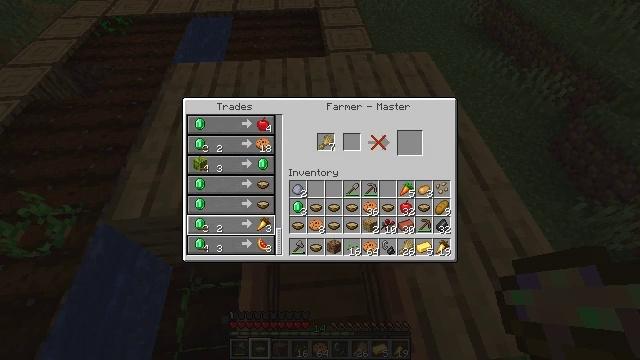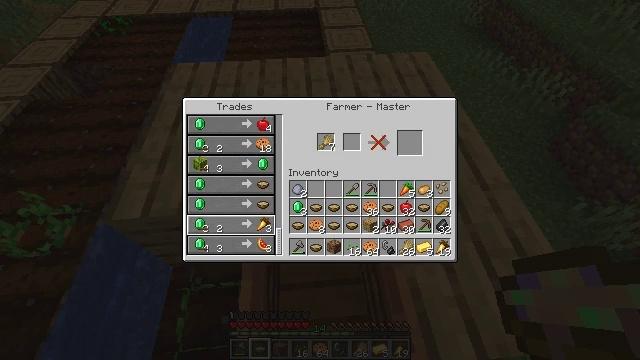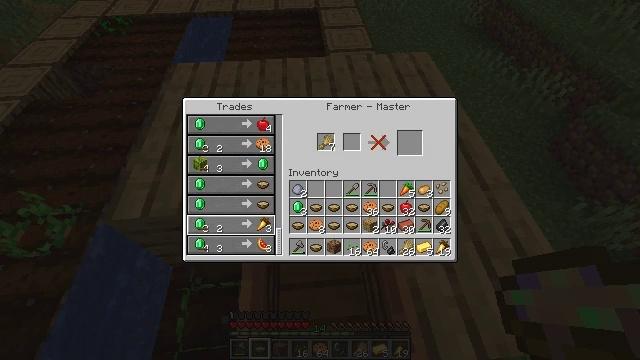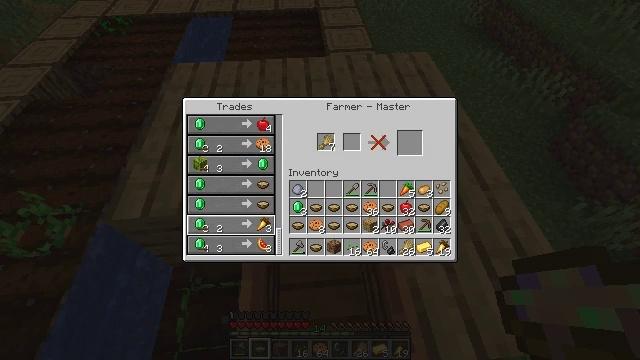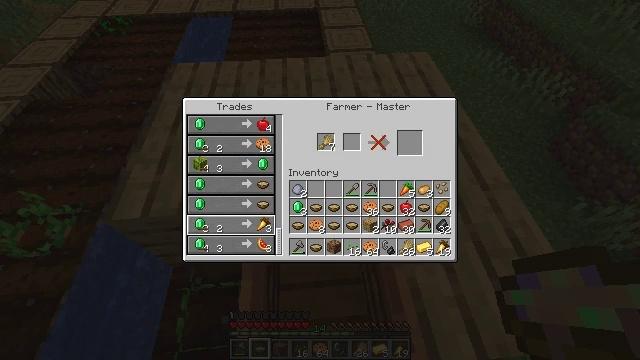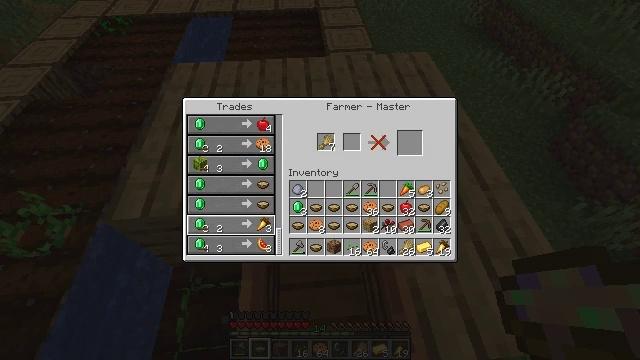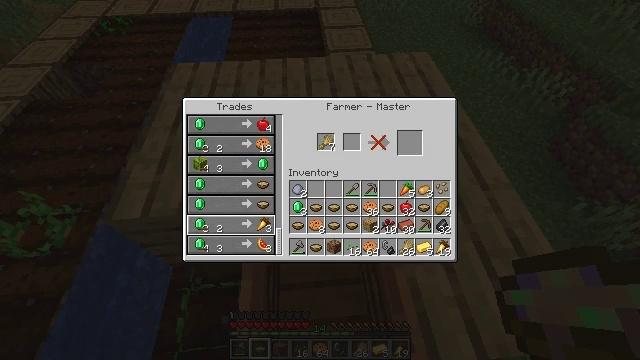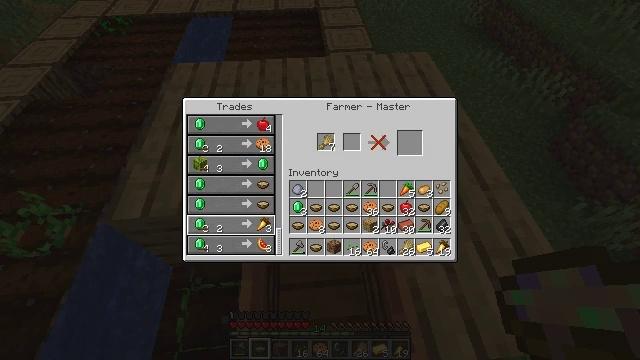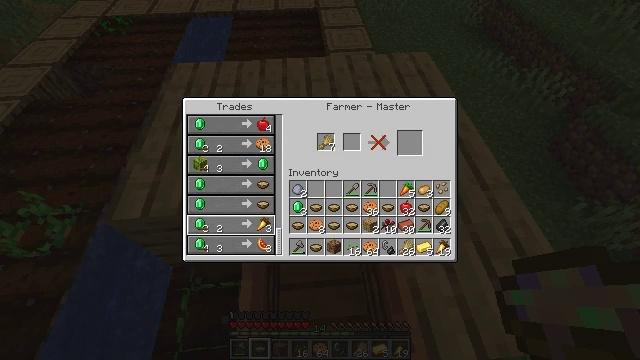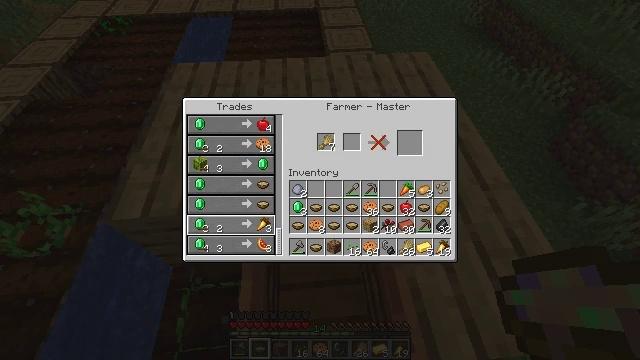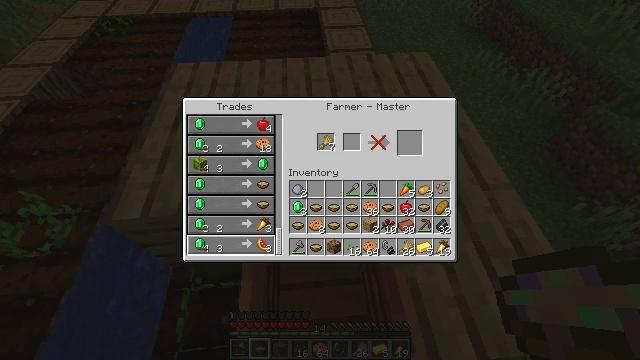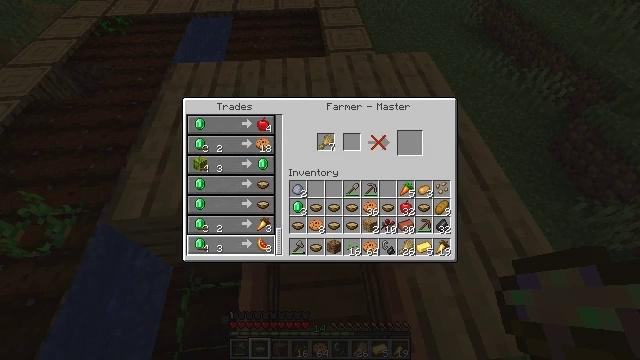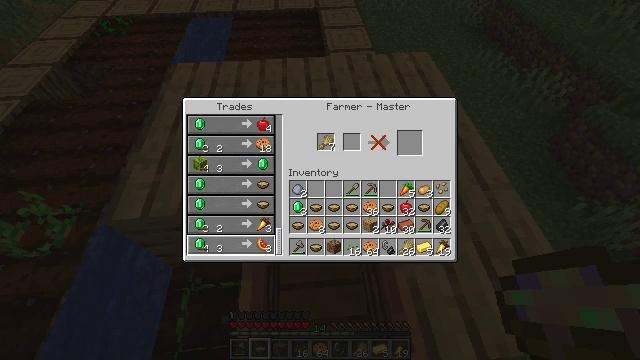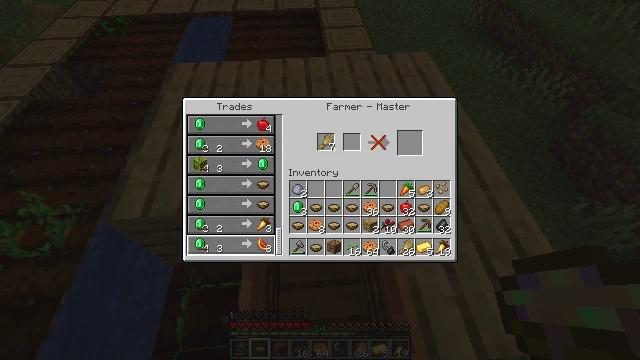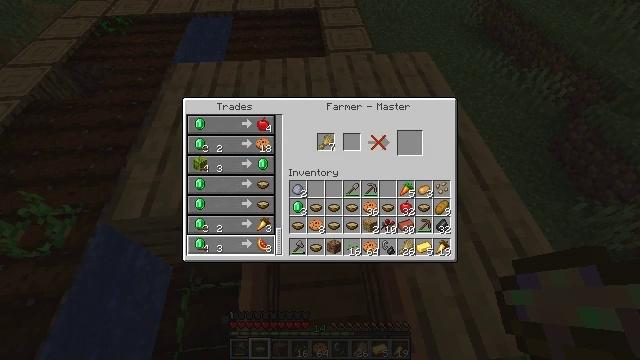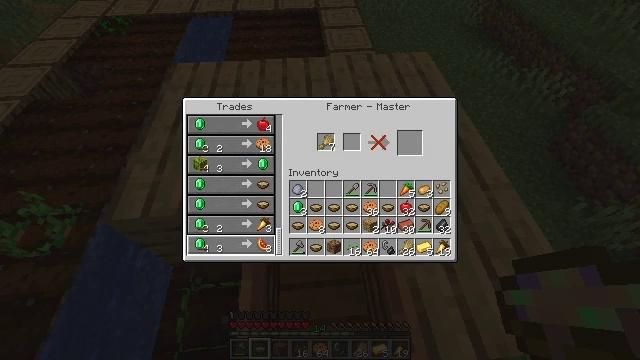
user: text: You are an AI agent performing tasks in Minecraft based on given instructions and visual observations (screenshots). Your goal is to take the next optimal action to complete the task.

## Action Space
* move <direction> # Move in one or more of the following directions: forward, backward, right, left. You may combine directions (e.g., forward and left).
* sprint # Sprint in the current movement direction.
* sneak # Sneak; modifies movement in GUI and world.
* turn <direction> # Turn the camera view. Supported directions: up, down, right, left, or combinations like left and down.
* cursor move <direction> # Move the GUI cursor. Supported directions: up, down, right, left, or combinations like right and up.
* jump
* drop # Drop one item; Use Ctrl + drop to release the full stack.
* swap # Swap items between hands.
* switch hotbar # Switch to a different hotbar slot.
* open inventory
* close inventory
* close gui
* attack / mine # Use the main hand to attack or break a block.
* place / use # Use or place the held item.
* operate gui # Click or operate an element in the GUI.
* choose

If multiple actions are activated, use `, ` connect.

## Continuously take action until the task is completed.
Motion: motion action
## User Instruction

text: Use the crafting table to create a glistering melon slice.
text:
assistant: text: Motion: no_op
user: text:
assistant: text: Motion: no_op
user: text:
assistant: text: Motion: no_op
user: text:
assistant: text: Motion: no_op
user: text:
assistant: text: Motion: no_op
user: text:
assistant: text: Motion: no_op
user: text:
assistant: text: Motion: no_op
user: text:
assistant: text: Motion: no_op
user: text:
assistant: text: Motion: no_op
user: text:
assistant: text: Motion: no_op
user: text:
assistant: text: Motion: no_op
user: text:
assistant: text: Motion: no_op
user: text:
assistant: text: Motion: no_op
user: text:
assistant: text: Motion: no_op
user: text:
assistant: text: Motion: no_op
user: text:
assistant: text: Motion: no_op
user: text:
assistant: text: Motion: no_op
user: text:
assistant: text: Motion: no_op
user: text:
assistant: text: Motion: no_op
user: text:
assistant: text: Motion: no_op
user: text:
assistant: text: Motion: no_op
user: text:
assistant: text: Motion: operate gui
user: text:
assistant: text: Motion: operate gui
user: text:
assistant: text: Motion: operate gui
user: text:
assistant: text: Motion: no_op
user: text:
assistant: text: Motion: cursor move right and up
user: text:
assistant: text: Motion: sneak, cursor move right and up
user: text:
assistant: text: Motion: sneak, cursor move right and up
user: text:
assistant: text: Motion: sneak
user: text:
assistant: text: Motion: sneak